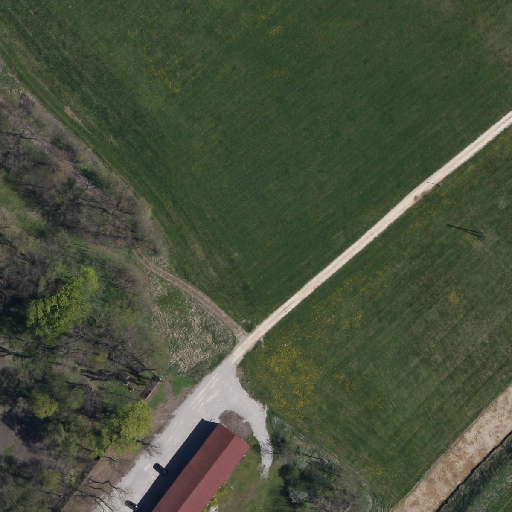
Referring expression: vehicle in the parking area